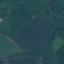
Label: Pasture